Field crop: maize
Growth stage: 2
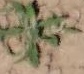
Species: atriplex